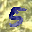
Label: 5